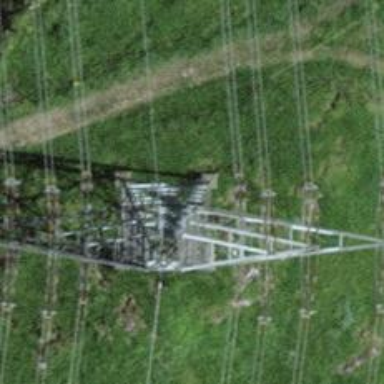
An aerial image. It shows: Power line with eight cables.